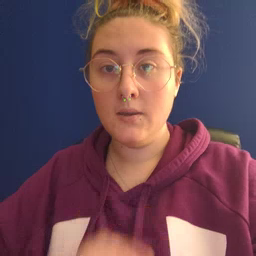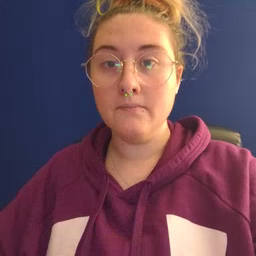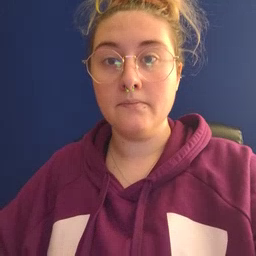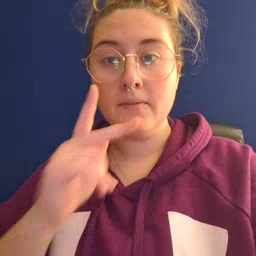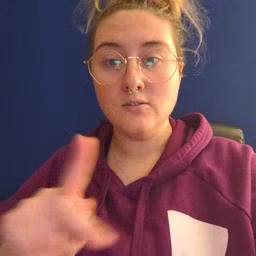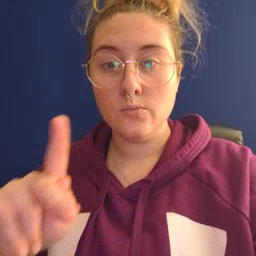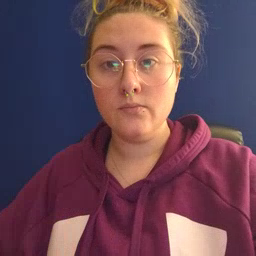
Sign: pencil